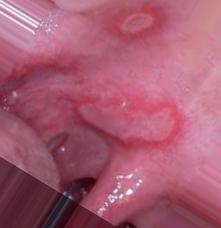
Condition: Mouth Ulcer